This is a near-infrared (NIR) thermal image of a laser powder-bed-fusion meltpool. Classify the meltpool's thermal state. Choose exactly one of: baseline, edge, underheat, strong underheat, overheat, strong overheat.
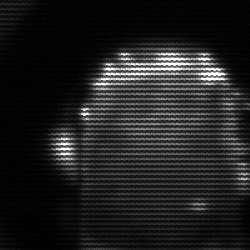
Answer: baseline